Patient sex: M
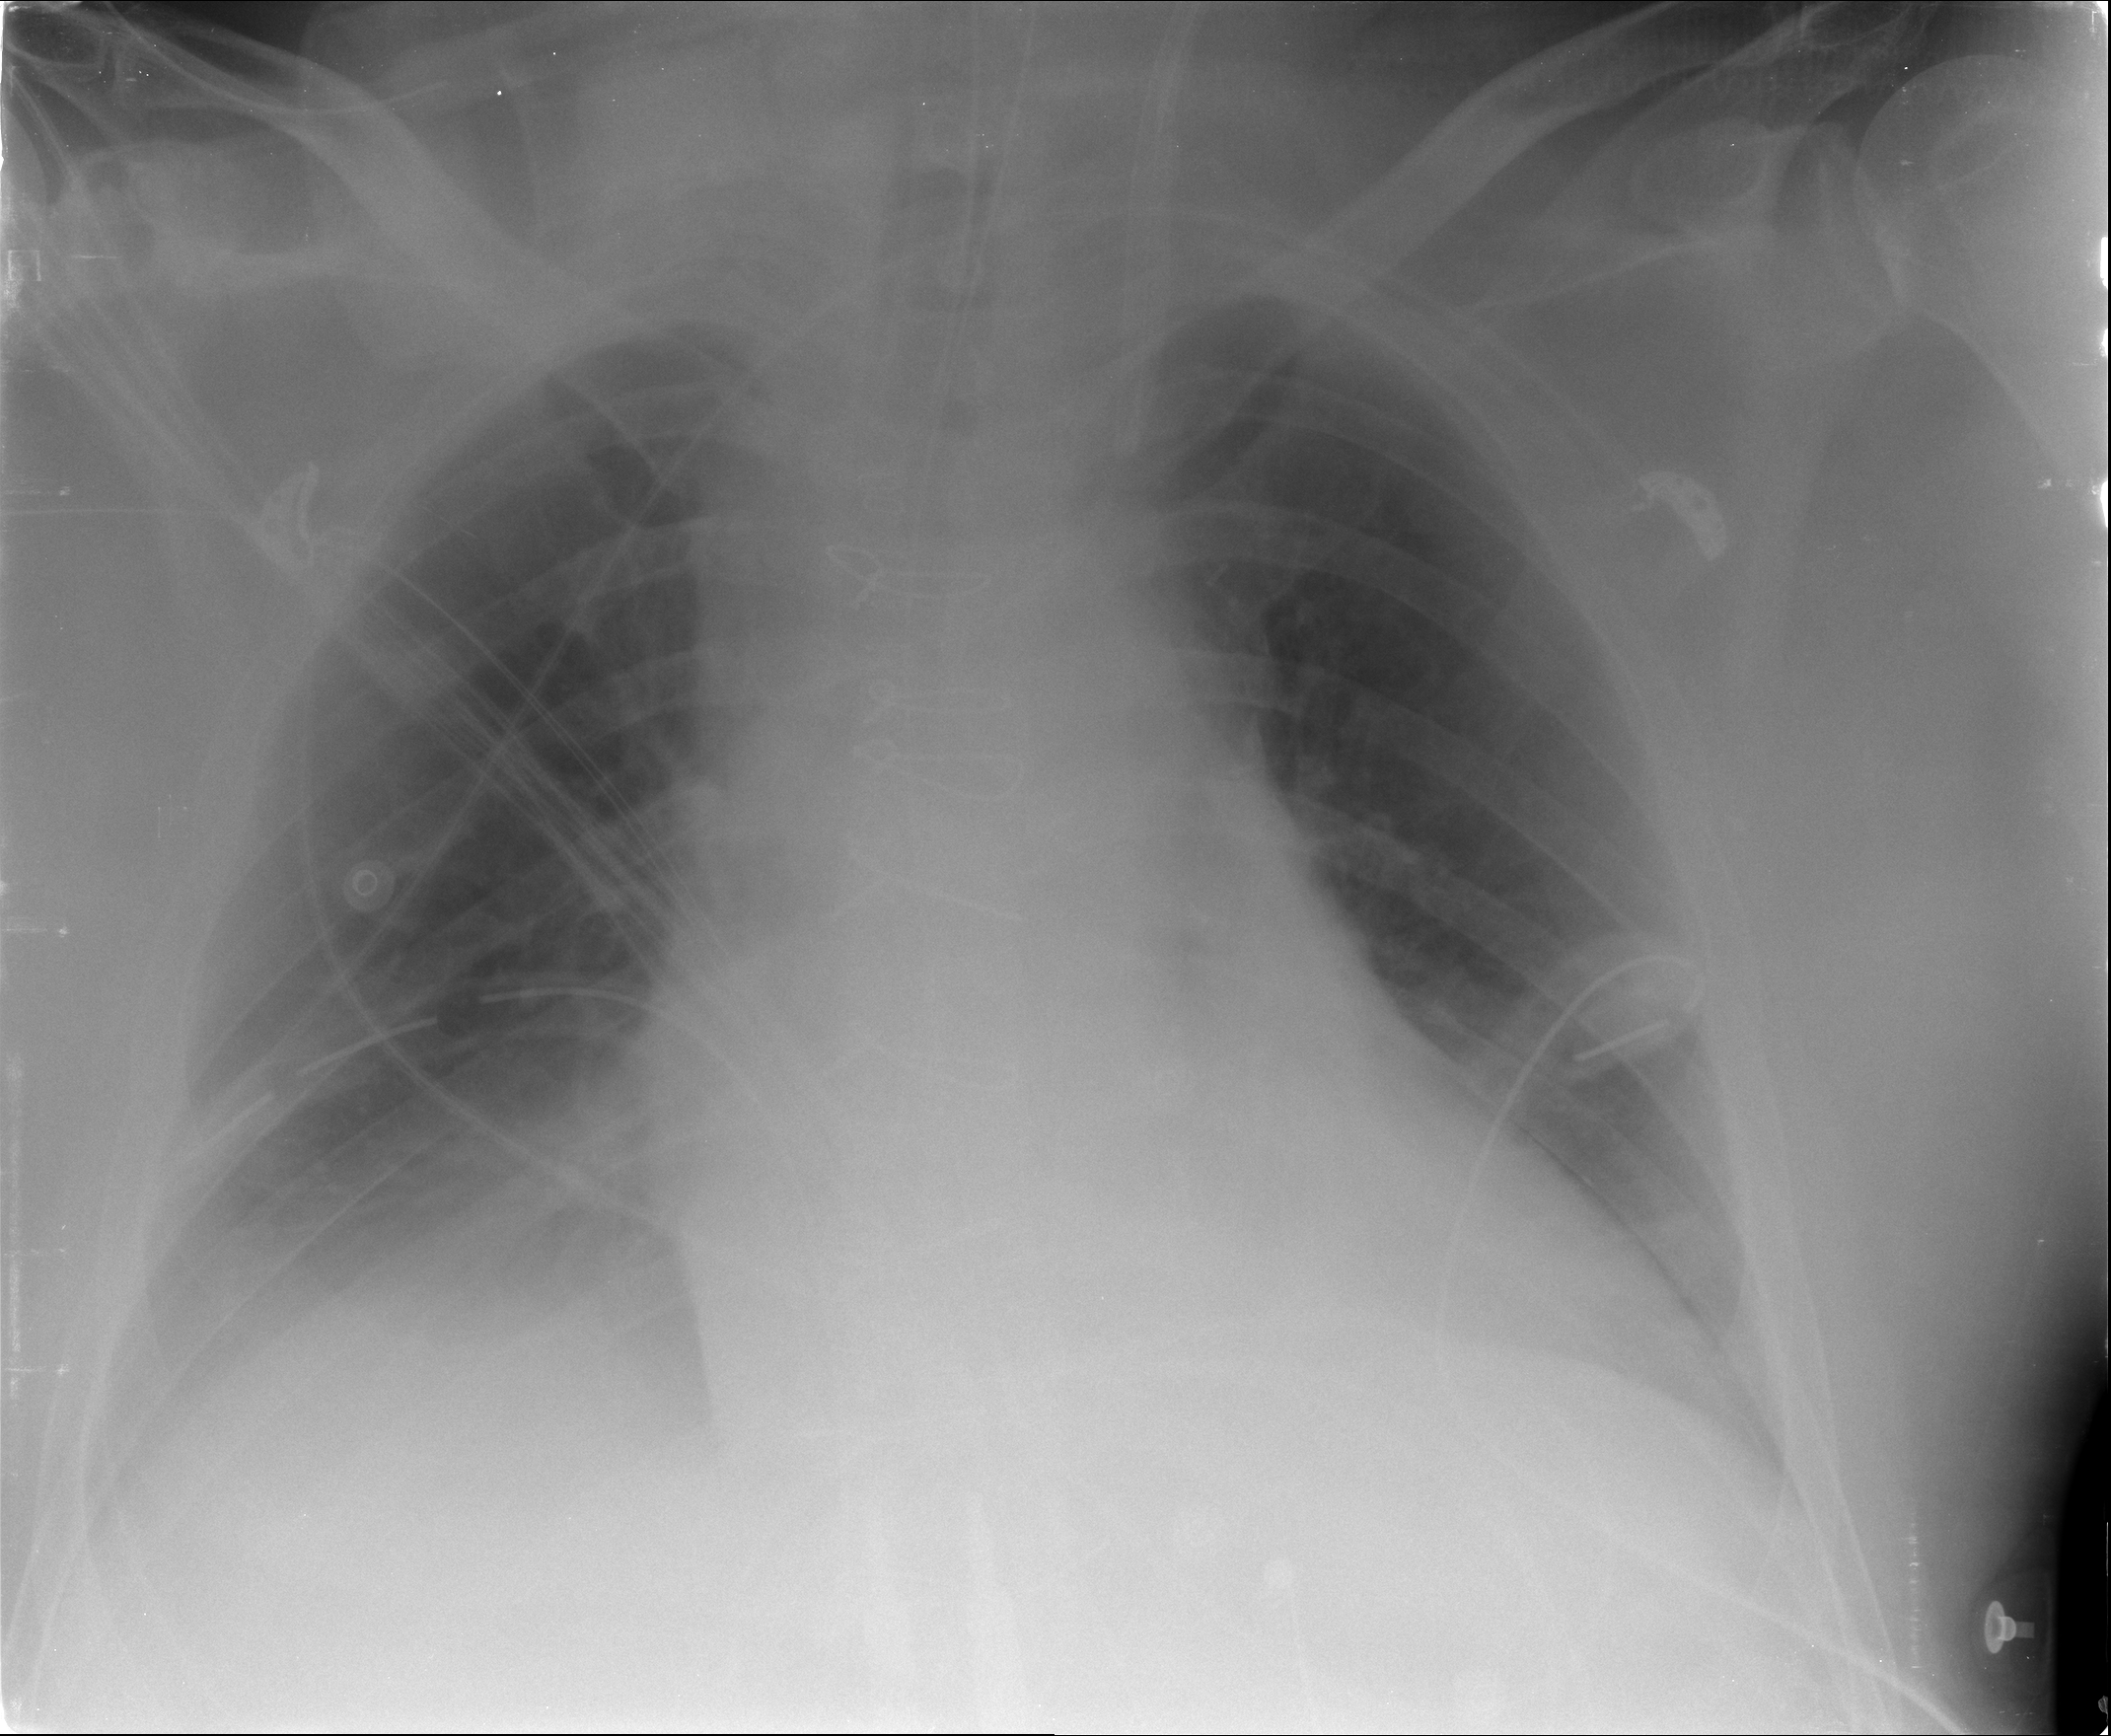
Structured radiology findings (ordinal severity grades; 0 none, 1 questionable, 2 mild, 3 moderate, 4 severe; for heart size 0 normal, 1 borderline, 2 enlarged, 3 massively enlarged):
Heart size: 1
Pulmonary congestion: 0
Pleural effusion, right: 2
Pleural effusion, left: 1
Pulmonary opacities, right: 0
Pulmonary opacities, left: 0
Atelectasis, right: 2
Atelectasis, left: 2